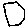
Label: hexagon